Question: Whenever I make a jquery ajax post request it appends the url specified to the my pc's ip address.
What am I missing here?

The request code.
'''
var data = {
"operation": "shutdown"
}
$.ajax({
url: "127.0.0.1",
type: 'POST',
dataType: 'json',
complete: function (data) {
console.log(data);
},
error: function (err) {
console.log("Error: " + err);
},
data: JSON.stringify("Test")
});
'''
I'm sure this is something fundamental but I am not sure how to find a solution for something like this as I wouldn't even know what to look for.
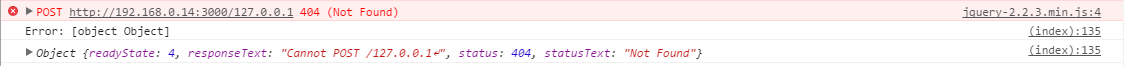
Answer: Since the url does not start with "http://" it is being interpreted as a relative path. Just put in "<URL>" if that is what you want.
NOTE: Since your actual page is loading from "192.168.0.14:3000" you will get a cross origin security error unless you turned CORS on. Also, "<URL>" will request on port 80, and not the 3000 that your original request was made to.